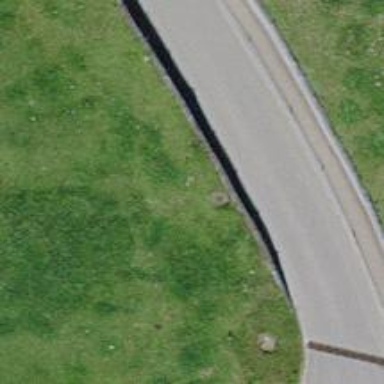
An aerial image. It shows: Retaining wall.